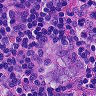
Metastatic tissue present: yes